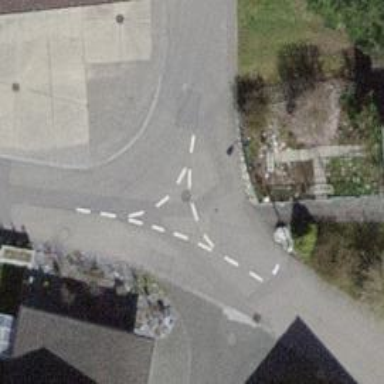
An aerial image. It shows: Residential road.